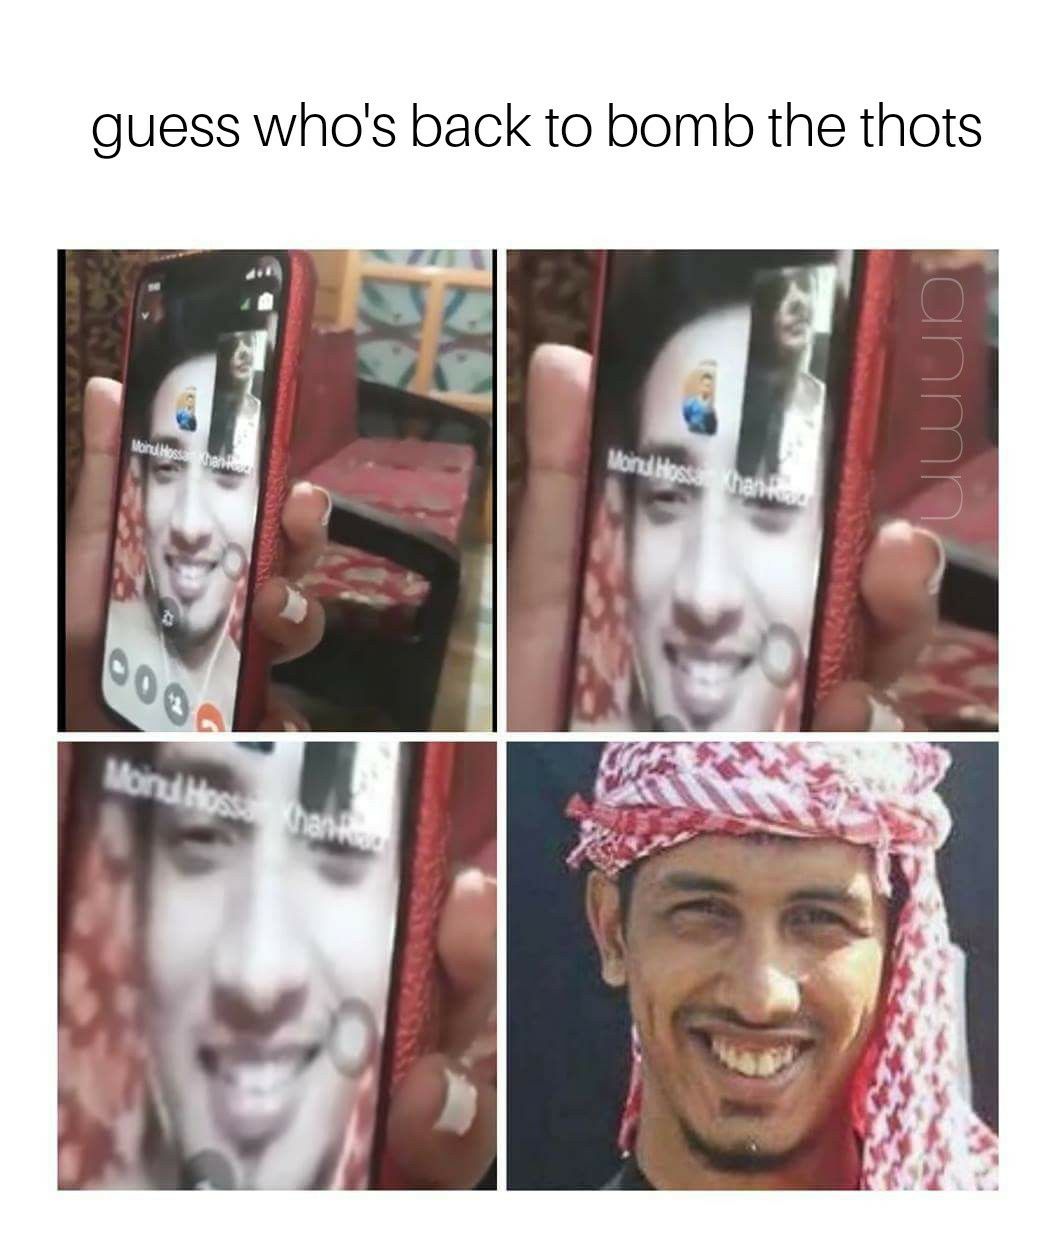
Caption: guess who's back to bomb the thots
Label: hate